Field crop: maize
Growth stage: 2
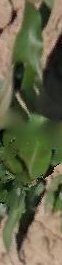
Species: maize